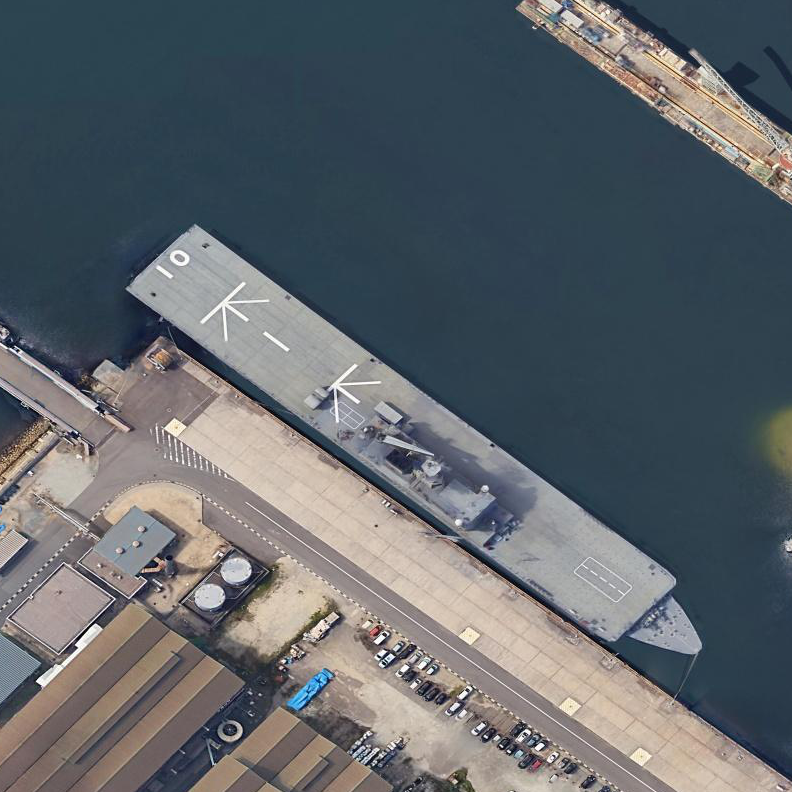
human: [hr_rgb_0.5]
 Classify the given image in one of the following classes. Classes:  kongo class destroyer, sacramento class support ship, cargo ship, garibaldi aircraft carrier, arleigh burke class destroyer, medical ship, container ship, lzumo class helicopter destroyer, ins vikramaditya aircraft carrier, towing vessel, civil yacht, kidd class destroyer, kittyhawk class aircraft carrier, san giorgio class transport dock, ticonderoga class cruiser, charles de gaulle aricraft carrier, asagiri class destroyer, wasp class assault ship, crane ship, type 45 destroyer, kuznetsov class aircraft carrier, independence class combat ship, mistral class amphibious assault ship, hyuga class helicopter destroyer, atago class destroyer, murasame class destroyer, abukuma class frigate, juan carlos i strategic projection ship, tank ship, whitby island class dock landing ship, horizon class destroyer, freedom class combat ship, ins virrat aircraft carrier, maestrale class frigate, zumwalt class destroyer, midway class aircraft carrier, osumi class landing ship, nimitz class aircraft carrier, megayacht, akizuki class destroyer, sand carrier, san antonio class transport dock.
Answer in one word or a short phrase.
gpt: Osumi class landing ship